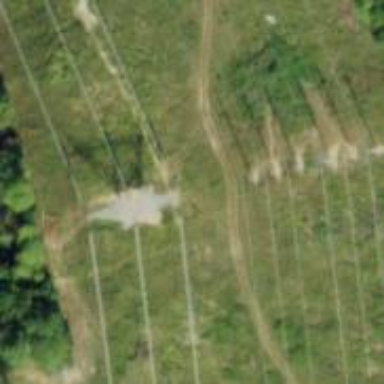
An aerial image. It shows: Lattice structure tower used for power distribution.